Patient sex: M
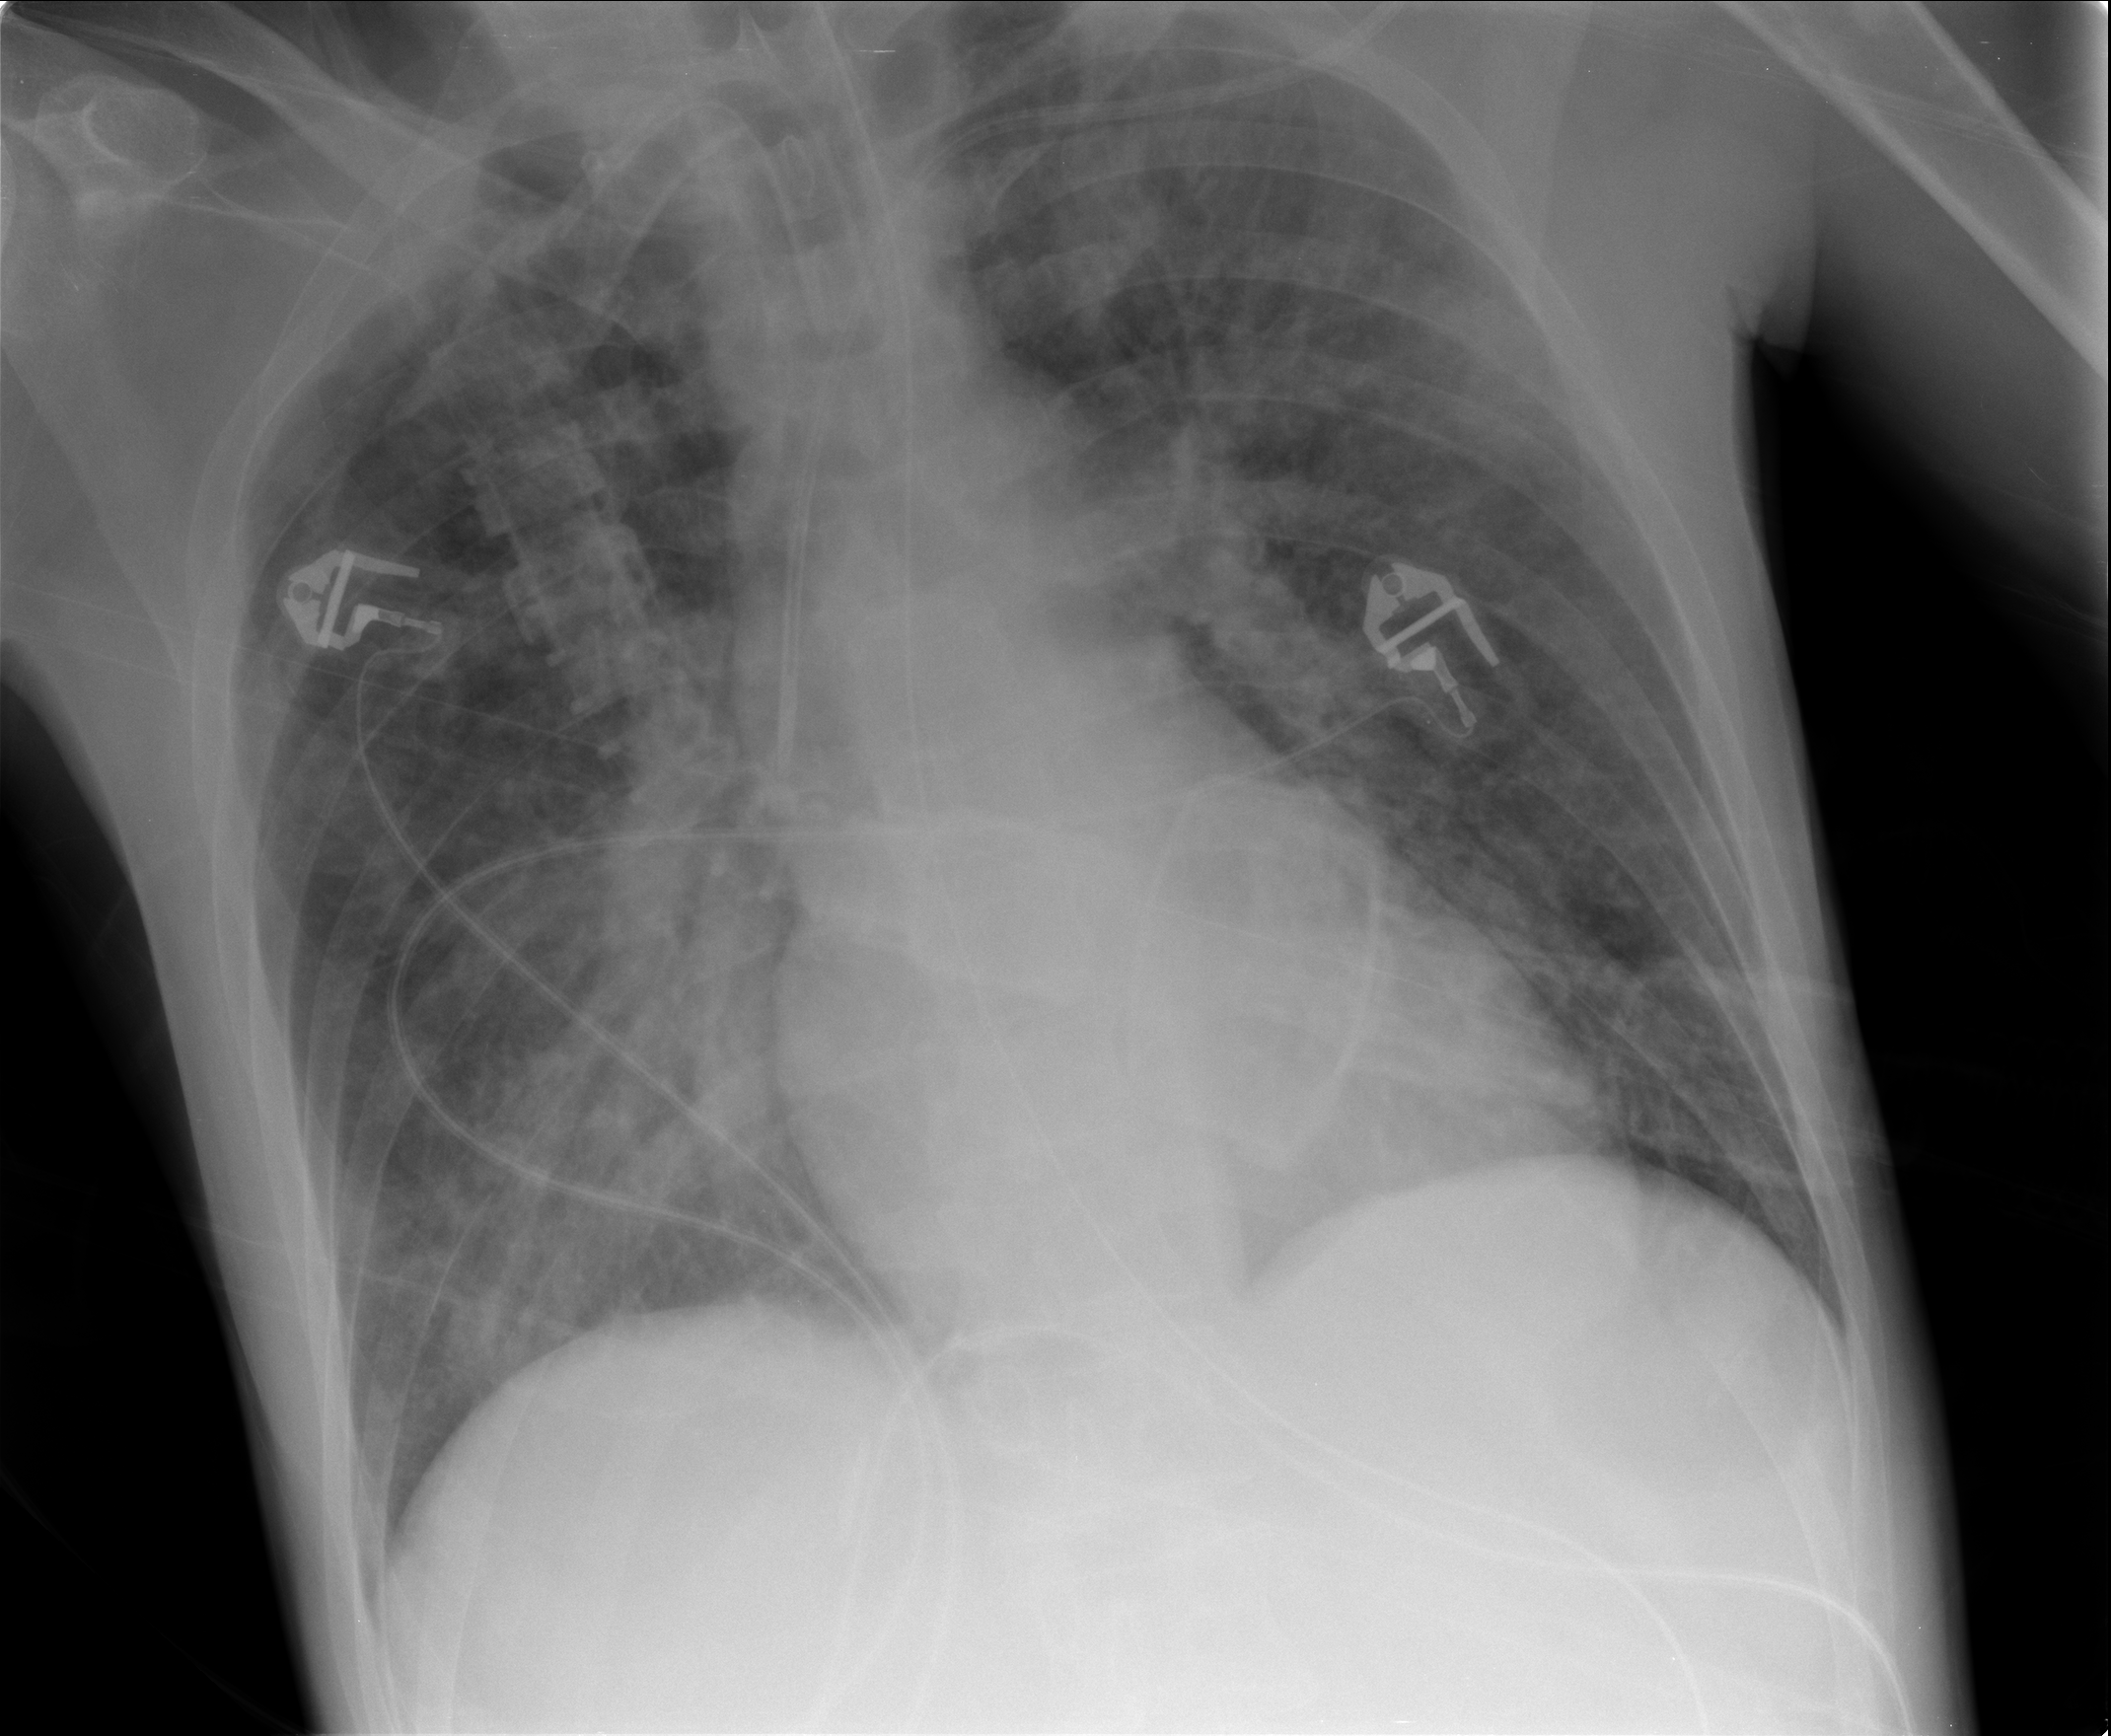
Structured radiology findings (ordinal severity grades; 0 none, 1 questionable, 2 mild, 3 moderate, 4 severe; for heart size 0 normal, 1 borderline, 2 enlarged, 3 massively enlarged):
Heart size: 0
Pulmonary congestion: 1
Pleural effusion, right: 0
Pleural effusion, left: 0
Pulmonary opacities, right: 2
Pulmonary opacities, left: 2
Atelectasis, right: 2
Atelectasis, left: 0